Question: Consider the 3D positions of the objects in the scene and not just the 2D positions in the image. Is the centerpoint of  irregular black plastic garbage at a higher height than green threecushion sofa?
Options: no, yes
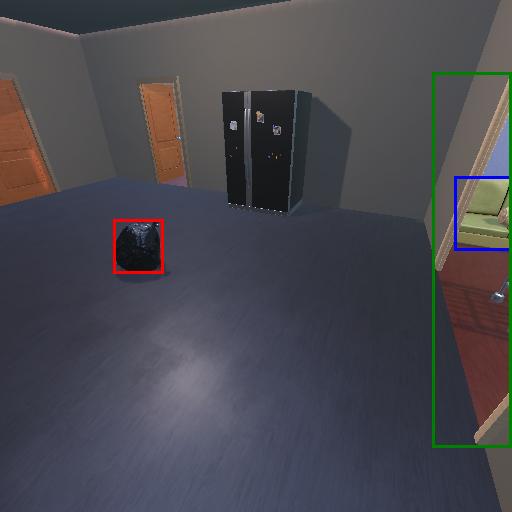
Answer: no